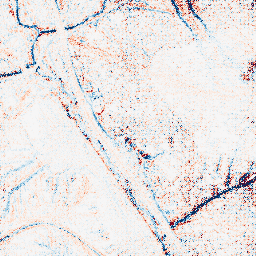
Category: edge_preserving
Decomposition family: median
Decomposition parameters: size: 7
Upsampling method: regularized
Upsampling parameters: scale: 4
lambda_reg: 0.1
Upsampling scale: 4